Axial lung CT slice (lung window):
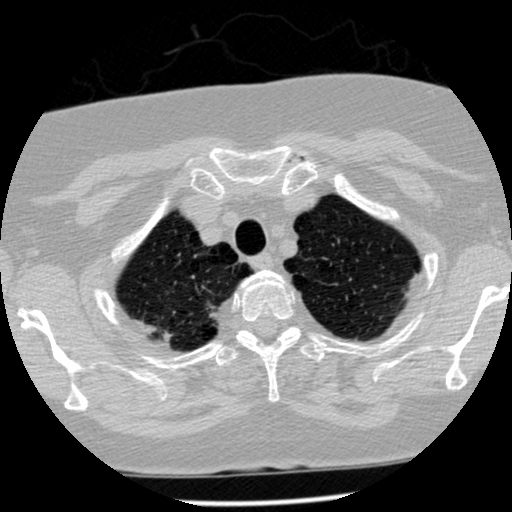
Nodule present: no